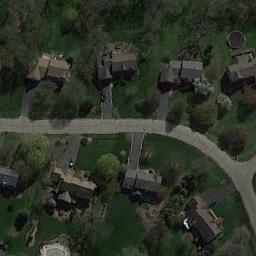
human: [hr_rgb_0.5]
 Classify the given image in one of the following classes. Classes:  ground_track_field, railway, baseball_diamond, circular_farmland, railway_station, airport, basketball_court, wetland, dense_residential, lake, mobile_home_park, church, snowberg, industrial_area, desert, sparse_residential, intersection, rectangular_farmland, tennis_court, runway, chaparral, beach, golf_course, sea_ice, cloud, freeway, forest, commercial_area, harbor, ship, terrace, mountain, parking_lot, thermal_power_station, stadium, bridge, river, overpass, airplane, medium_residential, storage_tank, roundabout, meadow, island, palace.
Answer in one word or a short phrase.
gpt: medium_residential